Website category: jobs
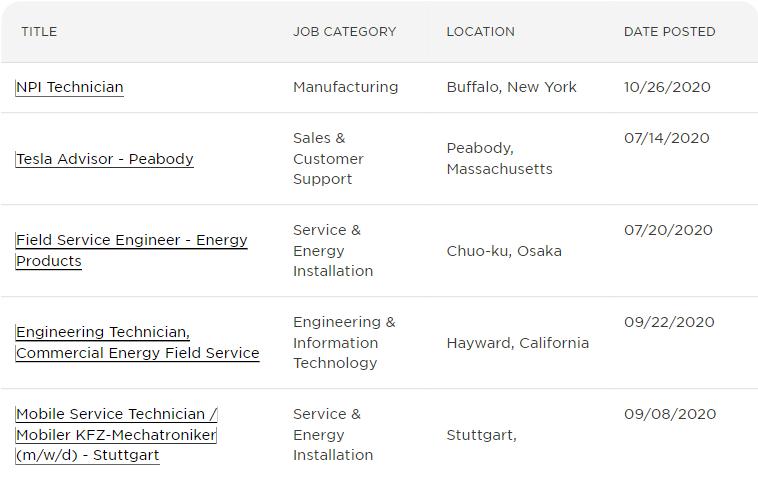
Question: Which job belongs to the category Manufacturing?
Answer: NPI Technician

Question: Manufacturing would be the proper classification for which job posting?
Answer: NPI Technician

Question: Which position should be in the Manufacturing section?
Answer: NPI Technician

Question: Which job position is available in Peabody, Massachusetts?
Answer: Tesla Advisor - Peabody

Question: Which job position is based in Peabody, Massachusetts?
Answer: Tesla Advisor - Peabody

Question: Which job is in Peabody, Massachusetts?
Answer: Tesla Advisor - Peabody

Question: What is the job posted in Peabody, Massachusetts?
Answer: Tesla Advisor - Peabody

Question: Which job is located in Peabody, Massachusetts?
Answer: Tesla Advisor - Peabody

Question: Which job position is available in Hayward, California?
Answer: Engineering Technician, Commercial Energy Field Service

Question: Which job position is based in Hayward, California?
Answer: Engineering Technician, Commercial Energy Field Service

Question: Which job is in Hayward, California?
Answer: Engineering Technician, Commercial Energy Field Service

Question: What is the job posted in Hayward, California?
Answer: Engineering Technician, Commercial Energy Field Service

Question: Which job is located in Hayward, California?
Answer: Engineering Technician, Commercial Energy Field Service

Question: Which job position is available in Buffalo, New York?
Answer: NPI Technician

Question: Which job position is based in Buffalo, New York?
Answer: NPI Technician

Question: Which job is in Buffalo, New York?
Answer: NPI Technician

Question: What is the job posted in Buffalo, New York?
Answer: NPI Technician

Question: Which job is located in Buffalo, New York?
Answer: NPI Technician

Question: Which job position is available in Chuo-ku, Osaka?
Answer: Field Service Engineer - Energy Products

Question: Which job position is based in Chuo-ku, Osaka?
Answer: Field Service Engineer - Energy Products

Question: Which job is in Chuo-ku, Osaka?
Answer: Field Service Engineer - Energy Products

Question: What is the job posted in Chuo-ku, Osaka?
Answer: Field Service Engineer - Energy Products

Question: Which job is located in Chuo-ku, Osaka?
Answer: Field Service Engineer - Energy Products

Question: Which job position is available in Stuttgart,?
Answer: Mobile Service Technician / Mobiler KFZ-Mechatroniker (m/w/d) - Stuttgart

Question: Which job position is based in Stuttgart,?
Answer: Mobile Service Technician / Mobiler KFZ-Mechatroniker (m/w/d) - Stuttgart

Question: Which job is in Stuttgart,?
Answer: Mobile Service Technician / Mobiler KFZ-Mechatroniker (m/w/d) - Stuttgart

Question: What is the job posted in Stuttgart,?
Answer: Mobile Service Technician / Mobiler KFZ-Mechatroniker (m/w/d) - Stuttgart

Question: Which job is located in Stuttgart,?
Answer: Mobile Service Technician / Mobiler KFZ-Mechatroniker (m/w/d) - Stuttgart